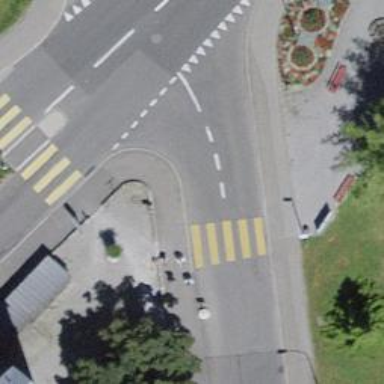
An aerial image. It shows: Zebra crossing on the road.